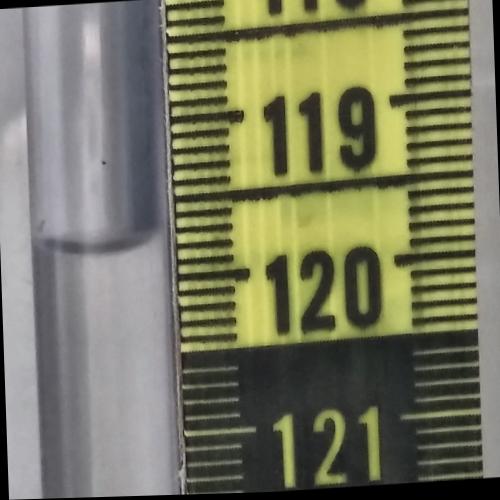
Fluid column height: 119.8 cm